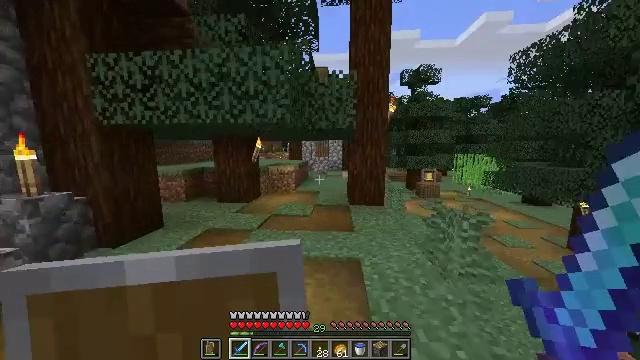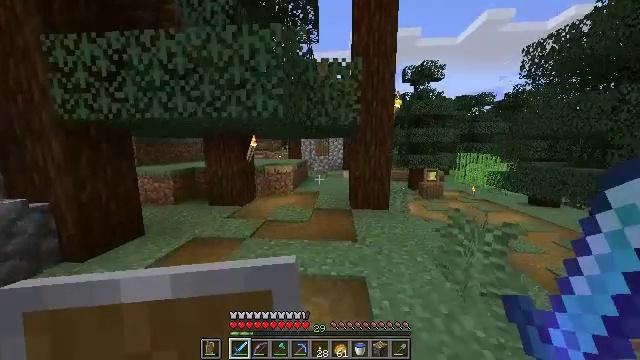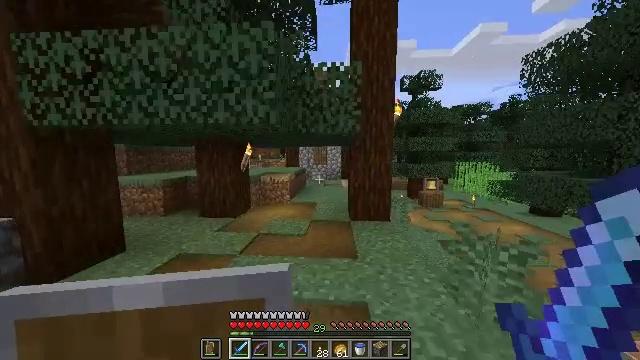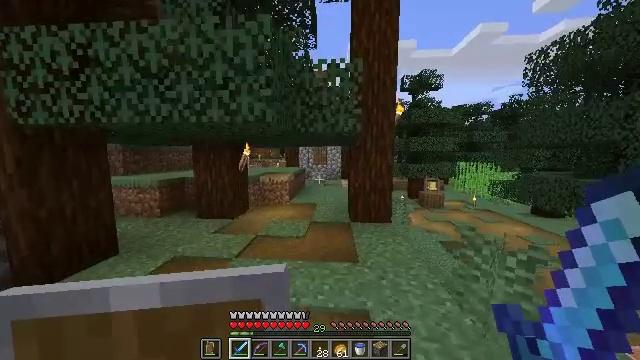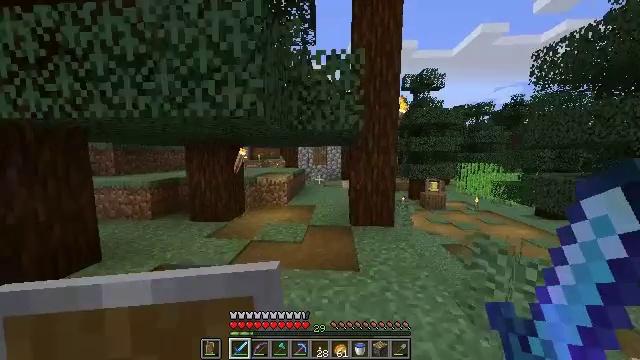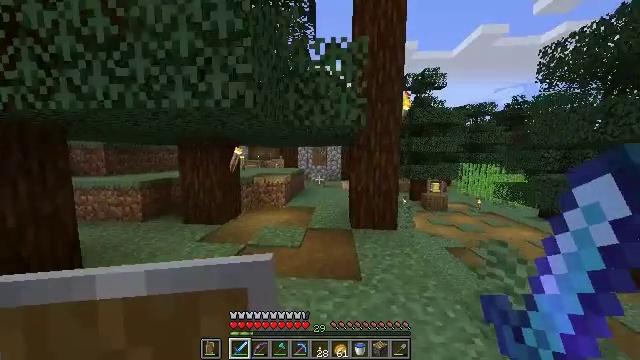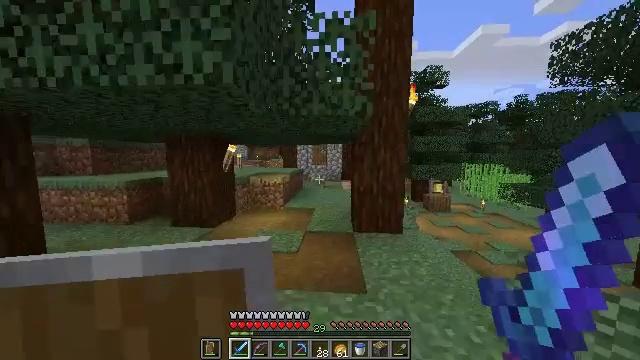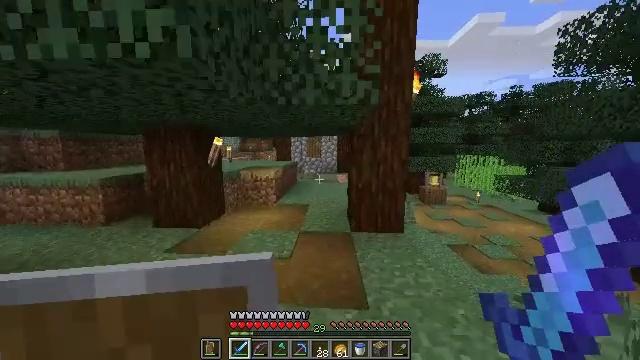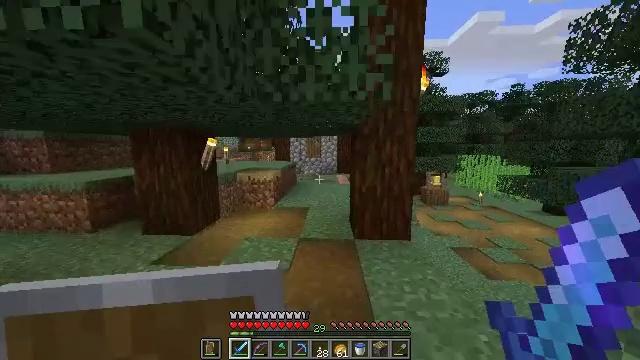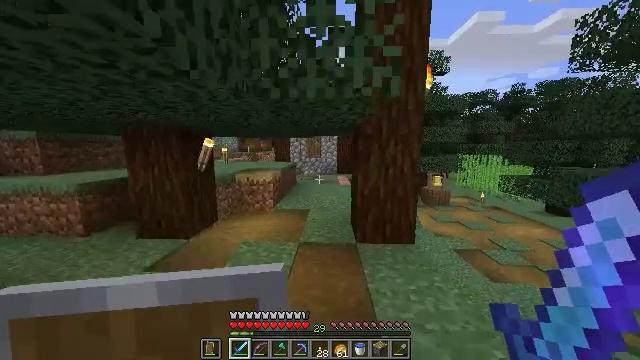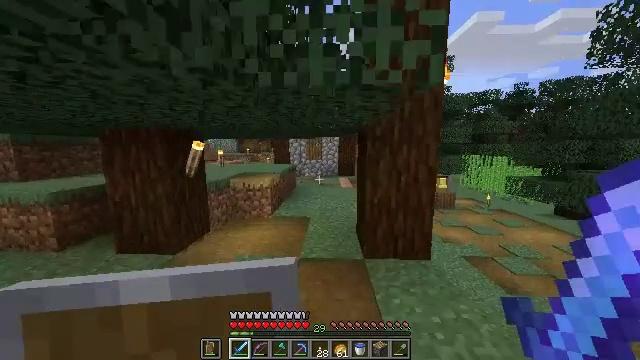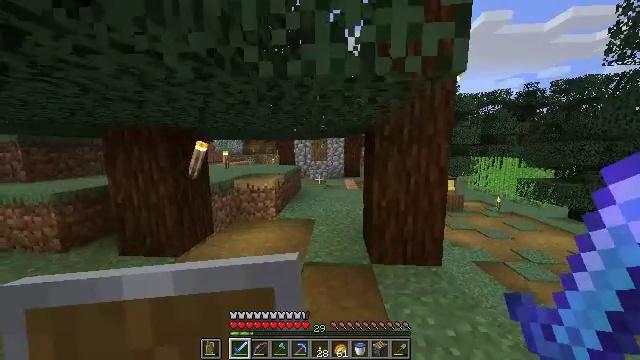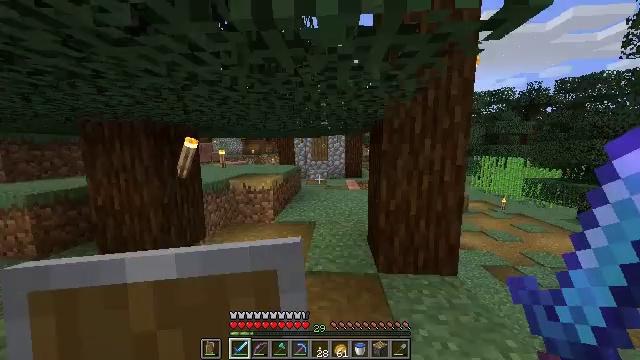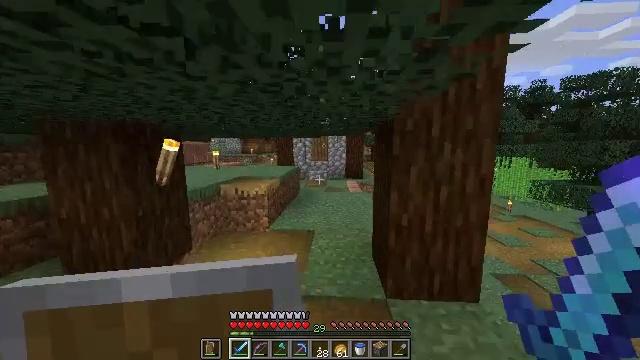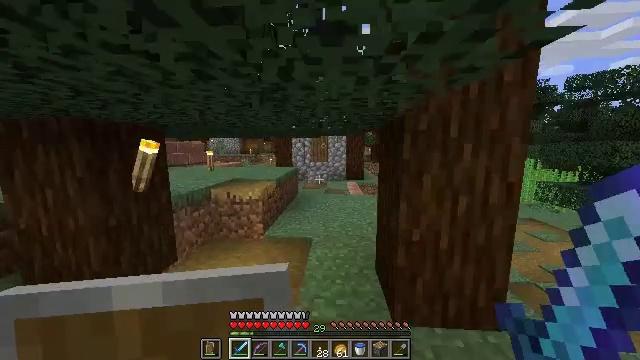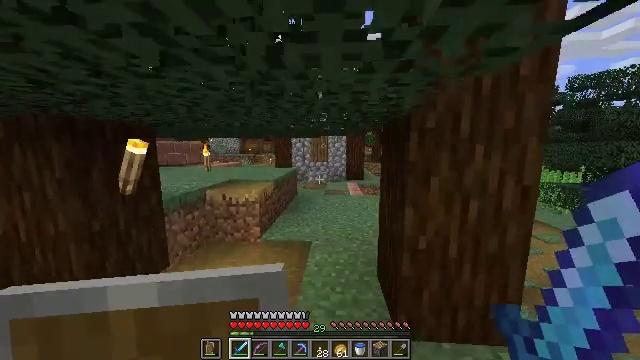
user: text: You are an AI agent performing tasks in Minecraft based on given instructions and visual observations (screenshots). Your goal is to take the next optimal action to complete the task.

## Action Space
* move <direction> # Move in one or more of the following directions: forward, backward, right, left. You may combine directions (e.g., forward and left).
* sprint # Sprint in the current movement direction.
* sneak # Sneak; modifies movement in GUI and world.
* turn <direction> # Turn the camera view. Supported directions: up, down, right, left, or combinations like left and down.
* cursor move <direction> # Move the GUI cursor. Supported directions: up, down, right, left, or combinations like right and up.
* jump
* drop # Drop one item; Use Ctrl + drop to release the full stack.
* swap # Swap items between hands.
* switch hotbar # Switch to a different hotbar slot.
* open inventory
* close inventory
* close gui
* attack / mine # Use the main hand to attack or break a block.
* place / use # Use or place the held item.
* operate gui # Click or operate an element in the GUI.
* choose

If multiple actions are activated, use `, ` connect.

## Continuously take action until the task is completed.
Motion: motion action
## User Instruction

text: Cut down the sugar cane stalks.
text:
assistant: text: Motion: move forward
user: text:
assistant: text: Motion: move forward, turn up
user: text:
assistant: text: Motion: move forward
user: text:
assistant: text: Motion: move forward
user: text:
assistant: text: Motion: move forward
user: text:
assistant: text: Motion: move forward
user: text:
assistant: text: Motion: move forward, turn right and down
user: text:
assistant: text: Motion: move forward
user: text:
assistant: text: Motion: move forward
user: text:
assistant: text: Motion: move forward
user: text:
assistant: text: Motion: move forward, turn left
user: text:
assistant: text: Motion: move forward
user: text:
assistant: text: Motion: move forward
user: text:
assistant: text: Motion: move forward
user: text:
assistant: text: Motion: move forward
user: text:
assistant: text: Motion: move forward
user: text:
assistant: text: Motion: move forward
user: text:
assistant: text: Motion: move forward
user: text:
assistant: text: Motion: move forward
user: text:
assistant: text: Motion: move forward
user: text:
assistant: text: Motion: move forward
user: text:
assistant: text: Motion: move forward
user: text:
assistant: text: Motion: move forward
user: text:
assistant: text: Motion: move forward
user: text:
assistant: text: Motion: move forward
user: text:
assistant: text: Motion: move forward
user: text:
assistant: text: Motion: move forward, turn right
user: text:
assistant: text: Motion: move forward and move left, turn right
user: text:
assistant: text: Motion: move forward and move left
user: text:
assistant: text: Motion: move forward and move left